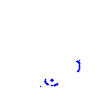
Particle: kaon